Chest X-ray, PA view. Patient: 54 years old, sex F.
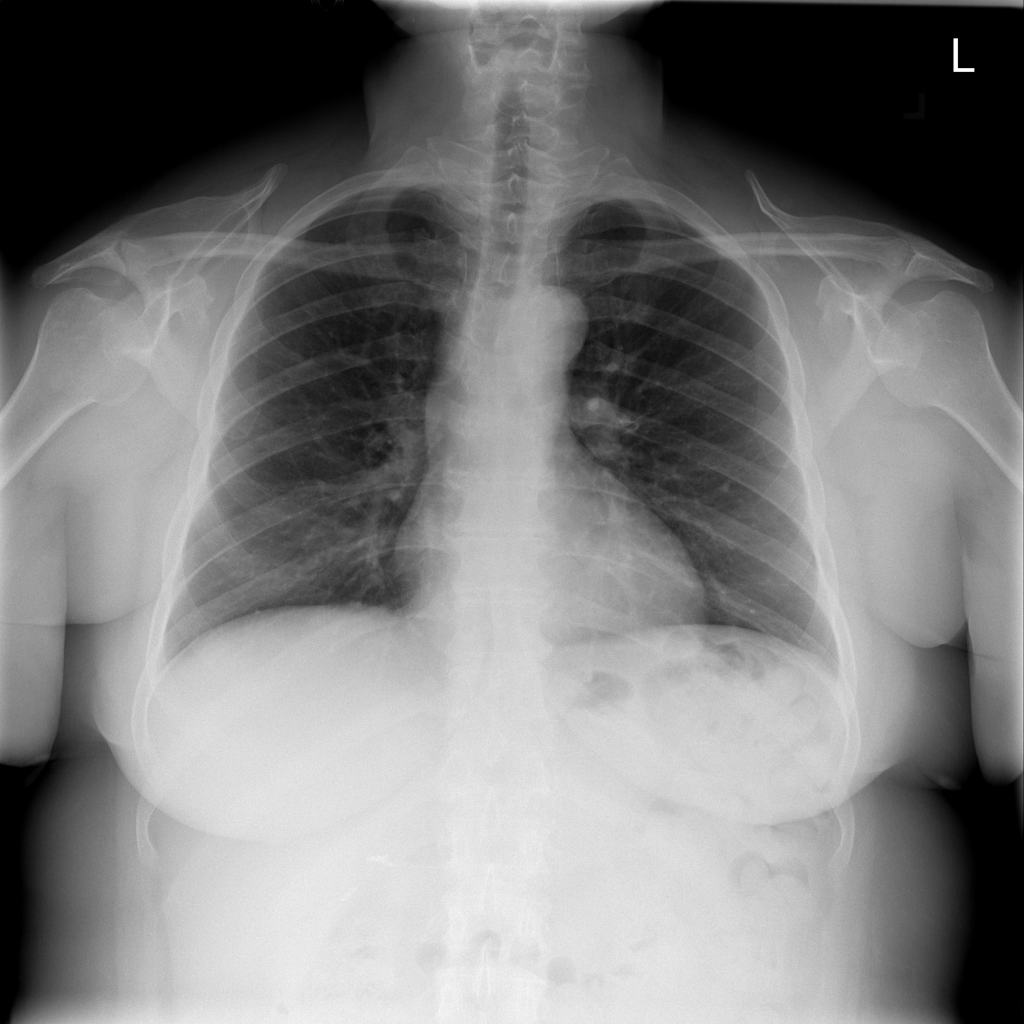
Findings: No Finding